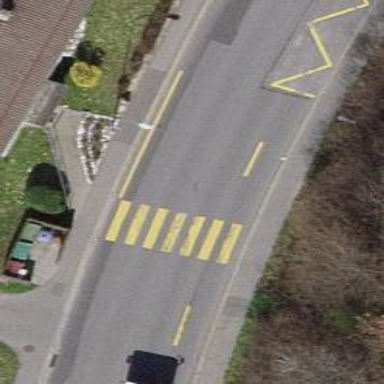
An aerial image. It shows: Uncontrolled crossing on the road.